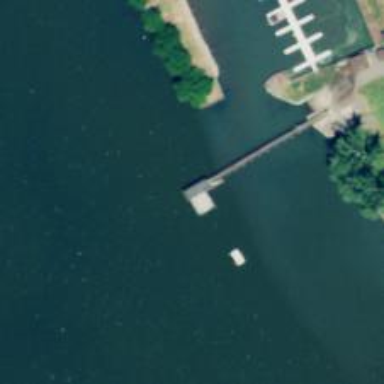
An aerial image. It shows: Man-made pier.